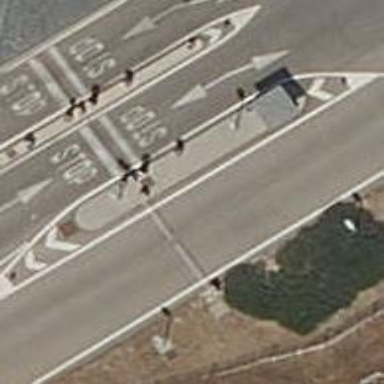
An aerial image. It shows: Lift gate barrier.